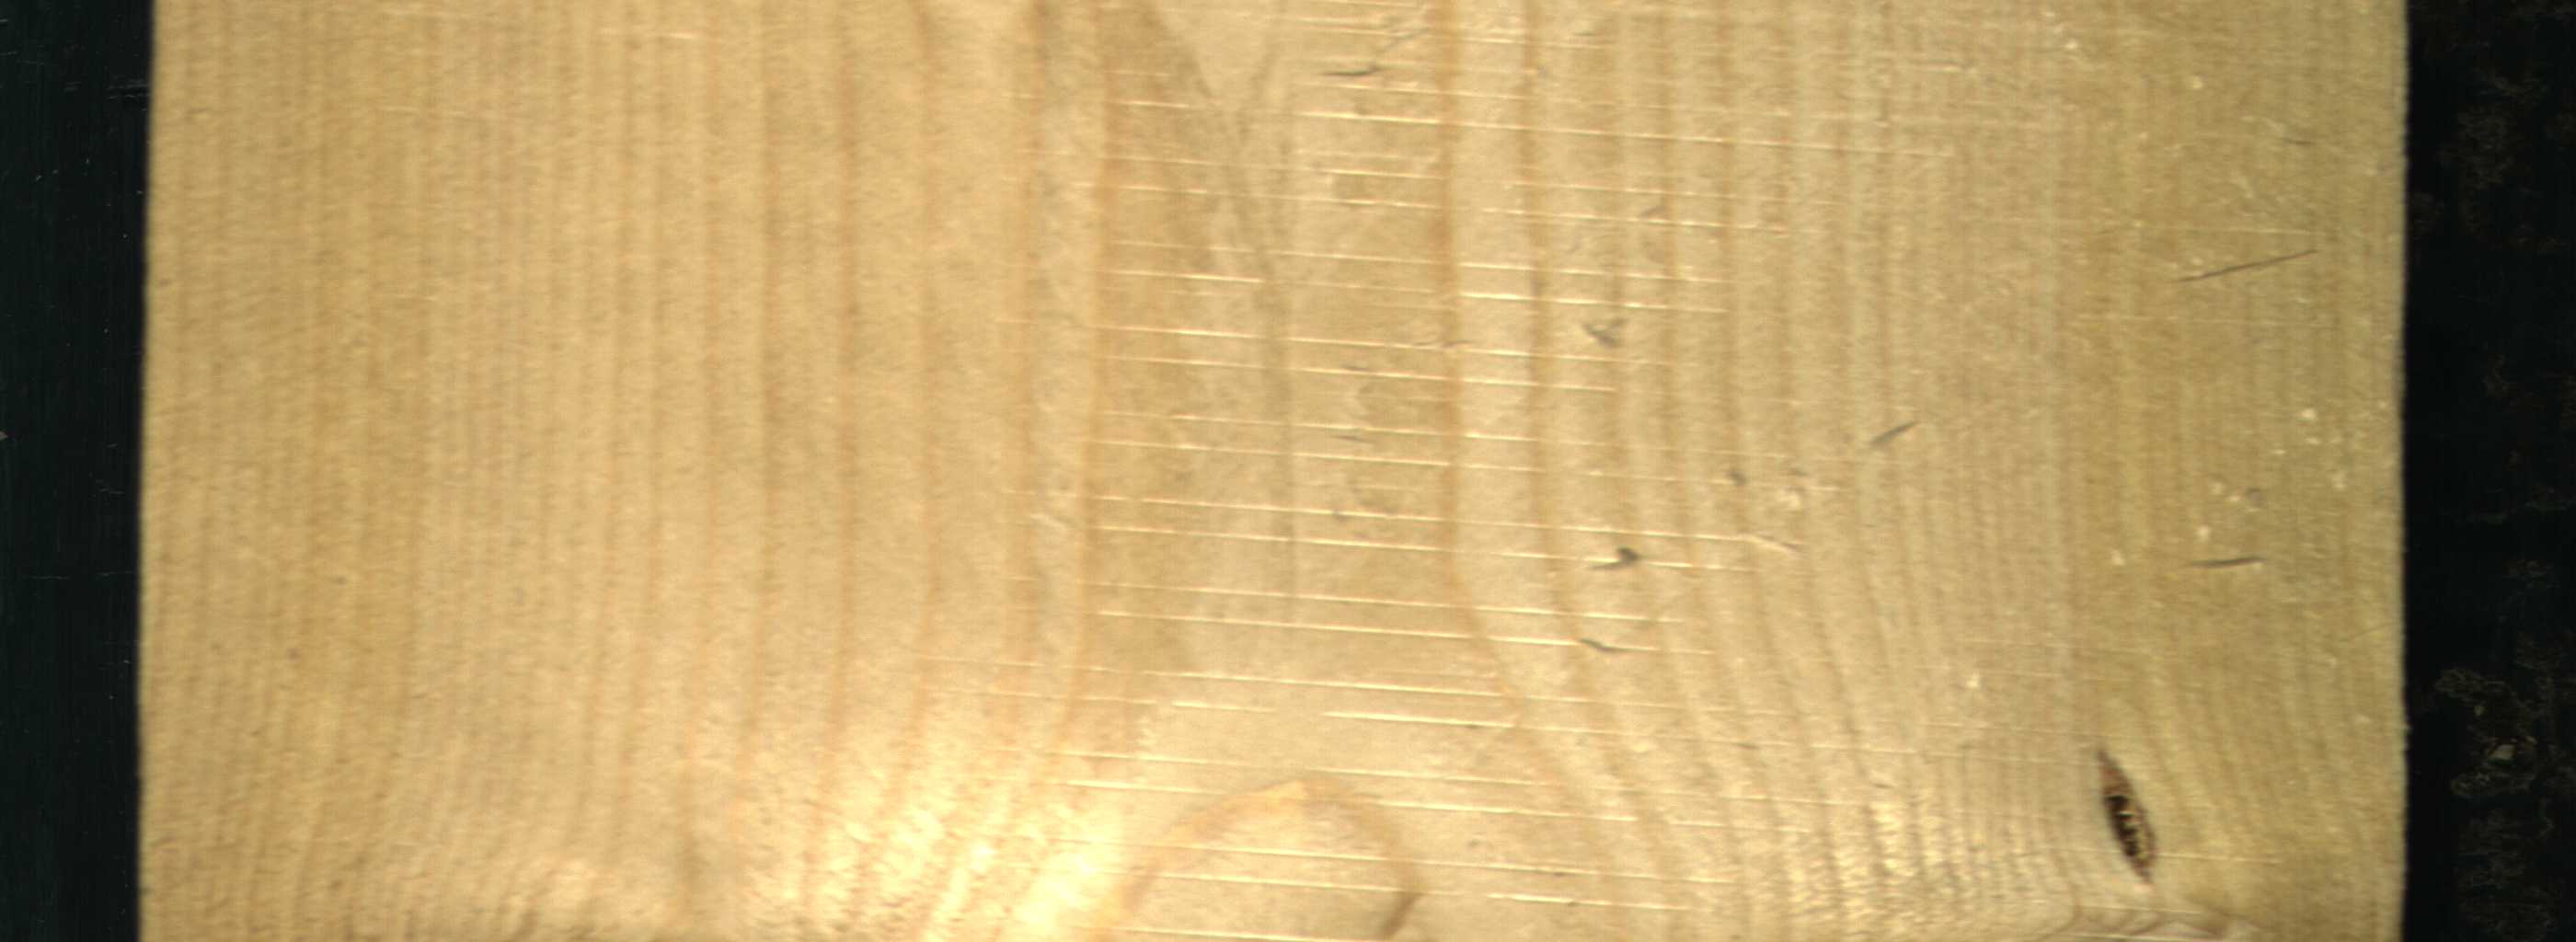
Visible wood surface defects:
resin